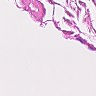
Metastatic tissue present: no